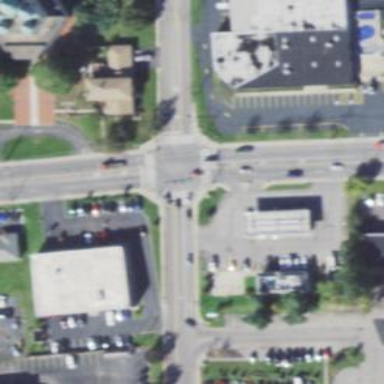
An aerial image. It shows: Crossing road.